На рисунке показаны три частицы $A$, $B$ и $C$. Массы $B$ и $C$ равны и много меньше массы $A$. Между $A$ и $B$ существует взаимное притяжение, как и между $A$ и $C$, при этом $B$ и $C$ отталкиваются друг от друга. Частицы совершают движение под действием этих сил. При соответствующих значениях сил возможно такое движение, при котором относительные положения частиц неизменны, они образуют плоскость и равномерно вращаются вокруг оси, лежащей в этой плоскости. Из-за большой массы частицы $A$ ось, проходящая через неё, может считаться неподвижной. Угол $\varphi_1$ между осью и $AB$ не равен углу $\varphi_2$ между осью и $AC$, и $0<\varphi_1<\frac{\pi}{2}$, $0<\varphi_2<\frac{\pi}{2}$. Сила притяжения между $A$ и $B$ равна $f_{AB}=k\cdot AB^a$, а между $A$ и $C$ – $f_{AC}=k\cdot AC^a$, где $AB$ – расстояние между $A$ и $B$, $AC$ – между $A$ и $C$, а $k$ – некоторый коэффициент пропорциональности.
Найдите, в каком диапазоне значений $a$ возможно описанное в задаче движение.
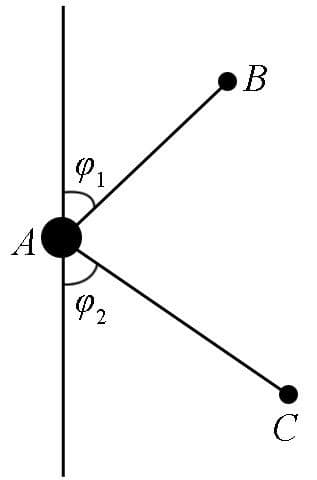
Ответ: \[a\in\left(-\infty;0\right)\cup\left(2;+\infty\right).\]
Темы:
T, Механика, Статика, Китайские